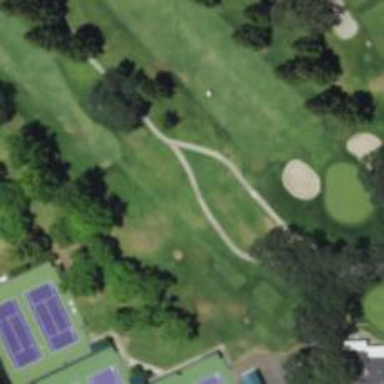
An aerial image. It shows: Path for golf carts.